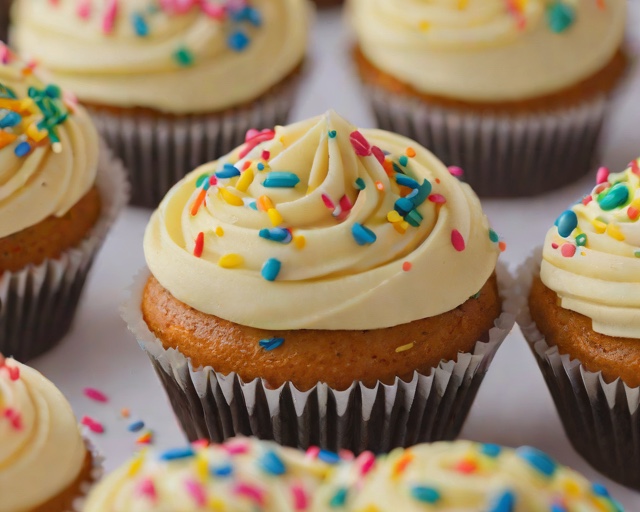
Category: Birthday